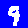
Digit: 9